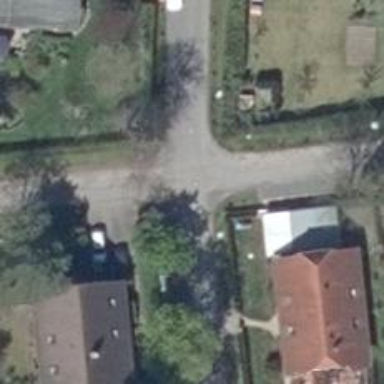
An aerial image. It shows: Residential road with asphalt surface and no sidewalk.